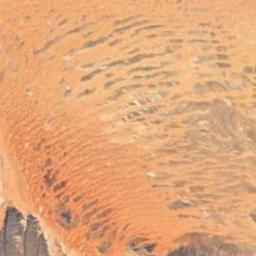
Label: desert